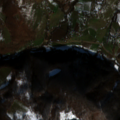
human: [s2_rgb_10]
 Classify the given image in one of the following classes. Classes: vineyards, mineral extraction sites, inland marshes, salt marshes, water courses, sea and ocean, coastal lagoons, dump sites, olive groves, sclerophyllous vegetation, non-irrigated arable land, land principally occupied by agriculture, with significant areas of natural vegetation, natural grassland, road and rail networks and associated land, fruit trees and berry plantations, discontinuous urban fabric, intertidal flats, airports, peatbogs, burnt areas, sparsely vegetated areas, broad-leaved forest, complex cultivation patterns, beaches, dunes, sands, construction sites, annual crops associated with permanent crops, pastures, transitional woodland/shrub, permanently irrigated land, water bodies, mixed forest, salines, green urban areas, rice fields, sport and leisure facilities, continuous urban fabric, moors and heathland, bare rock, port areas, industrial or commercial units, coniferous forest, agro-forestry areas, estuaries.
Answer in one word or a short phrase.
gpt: complex cultivation patterns, broad-leaved forest, transitional woodland/shrub